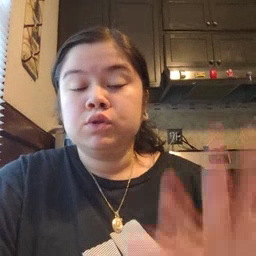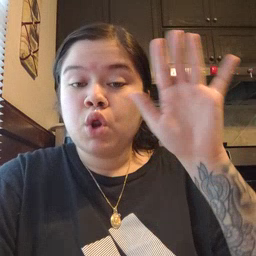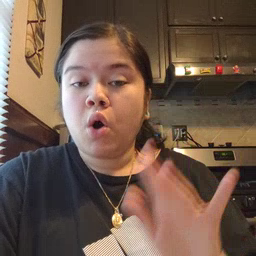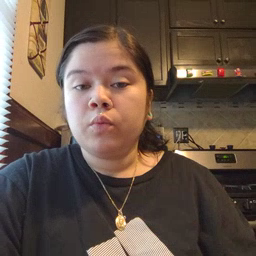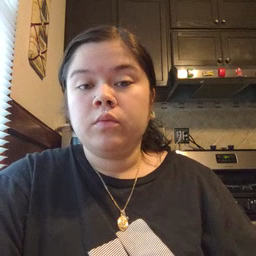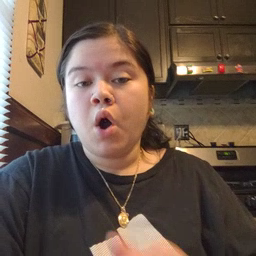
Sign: snow